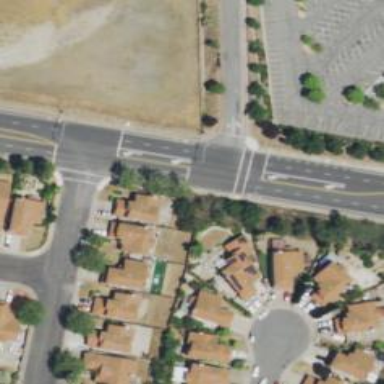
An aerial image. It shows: Secondary road with sidewalk on the left.